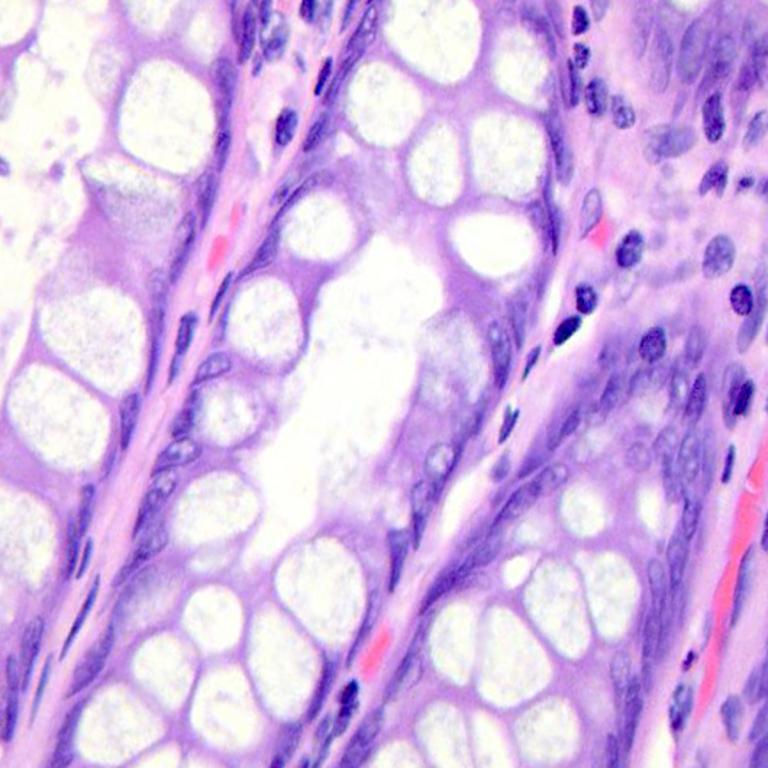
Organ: colon
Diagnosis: benign